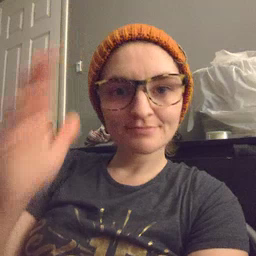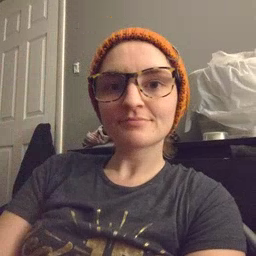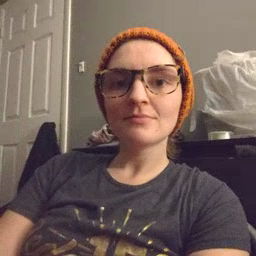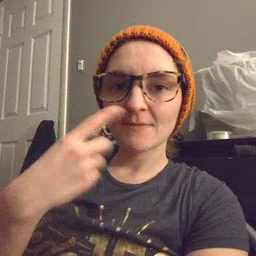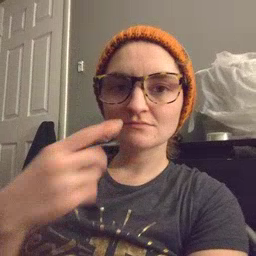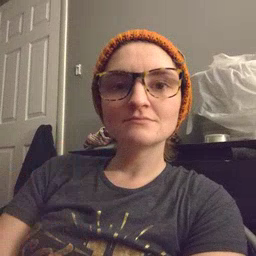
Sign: mouth